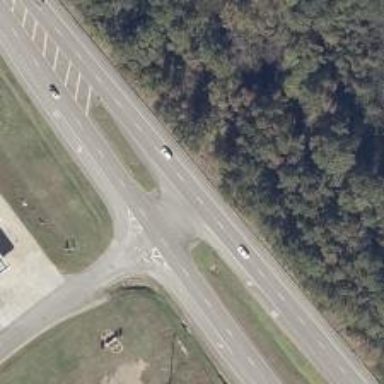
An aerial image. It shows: Primary highway with asphalt surface. It is dual carriageway.